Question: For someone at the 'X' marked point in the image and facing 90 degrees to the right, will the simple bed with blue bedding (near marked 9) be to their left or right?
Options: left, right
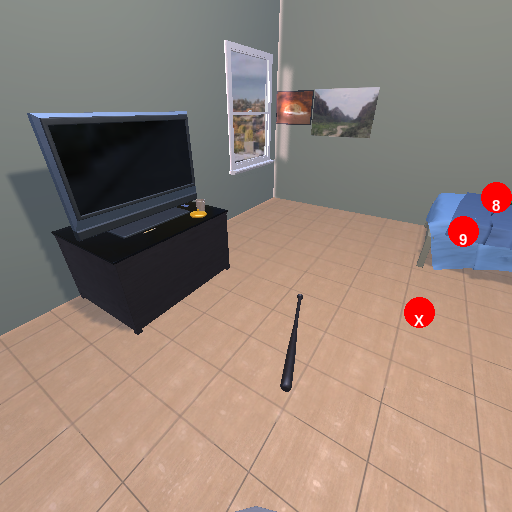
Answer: left